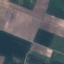
Land use / land cover class: AnnualCrop